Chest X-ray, PA view. Patient: 56 years old, sex F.
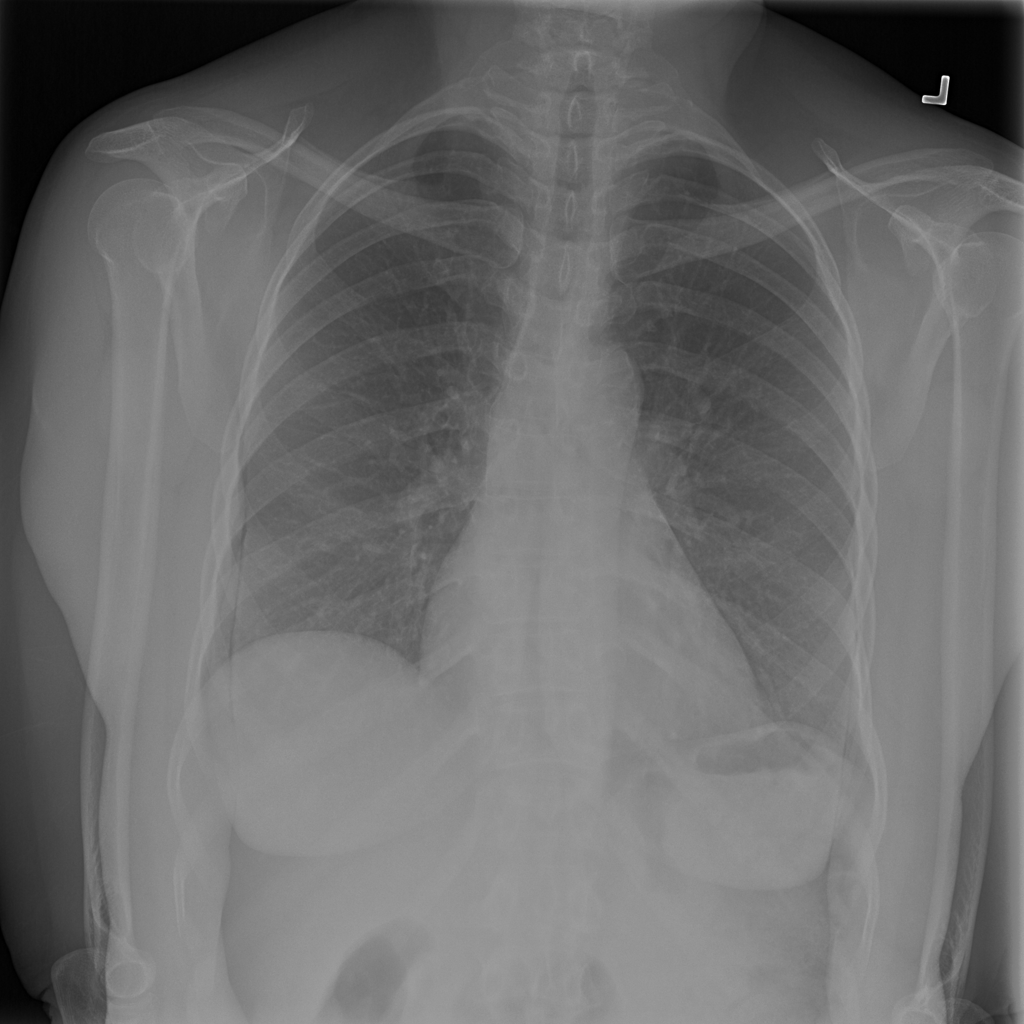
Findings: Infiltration